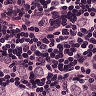
Metastatic tissue present: yes